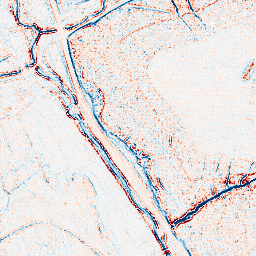
Category: edge_preserving
Decomposition family: bilateral
Decomposition parameters: d: 5
sigma_color: 50
sigma_space: 50
Upsampling method: sinc_blackman
Upsampling parameters: scale: 2
kernel_size: 4
Upsampling scale: 2